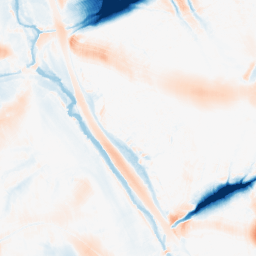
Category: morphological
Decomposition family: morphological_ellipse
Decomposition parameters: operation: average
width: 50
height: 50
Upsampling method: edge_directed
Upsampling parameters: scale: 2
Upsampling scale: 2